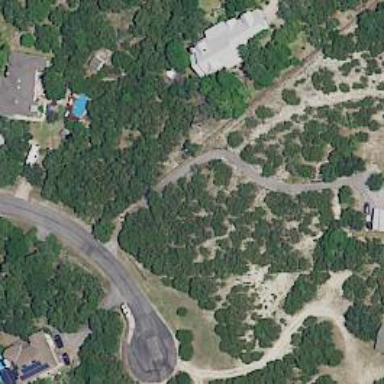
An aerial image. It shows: Driveway leading to service road.